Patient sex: M
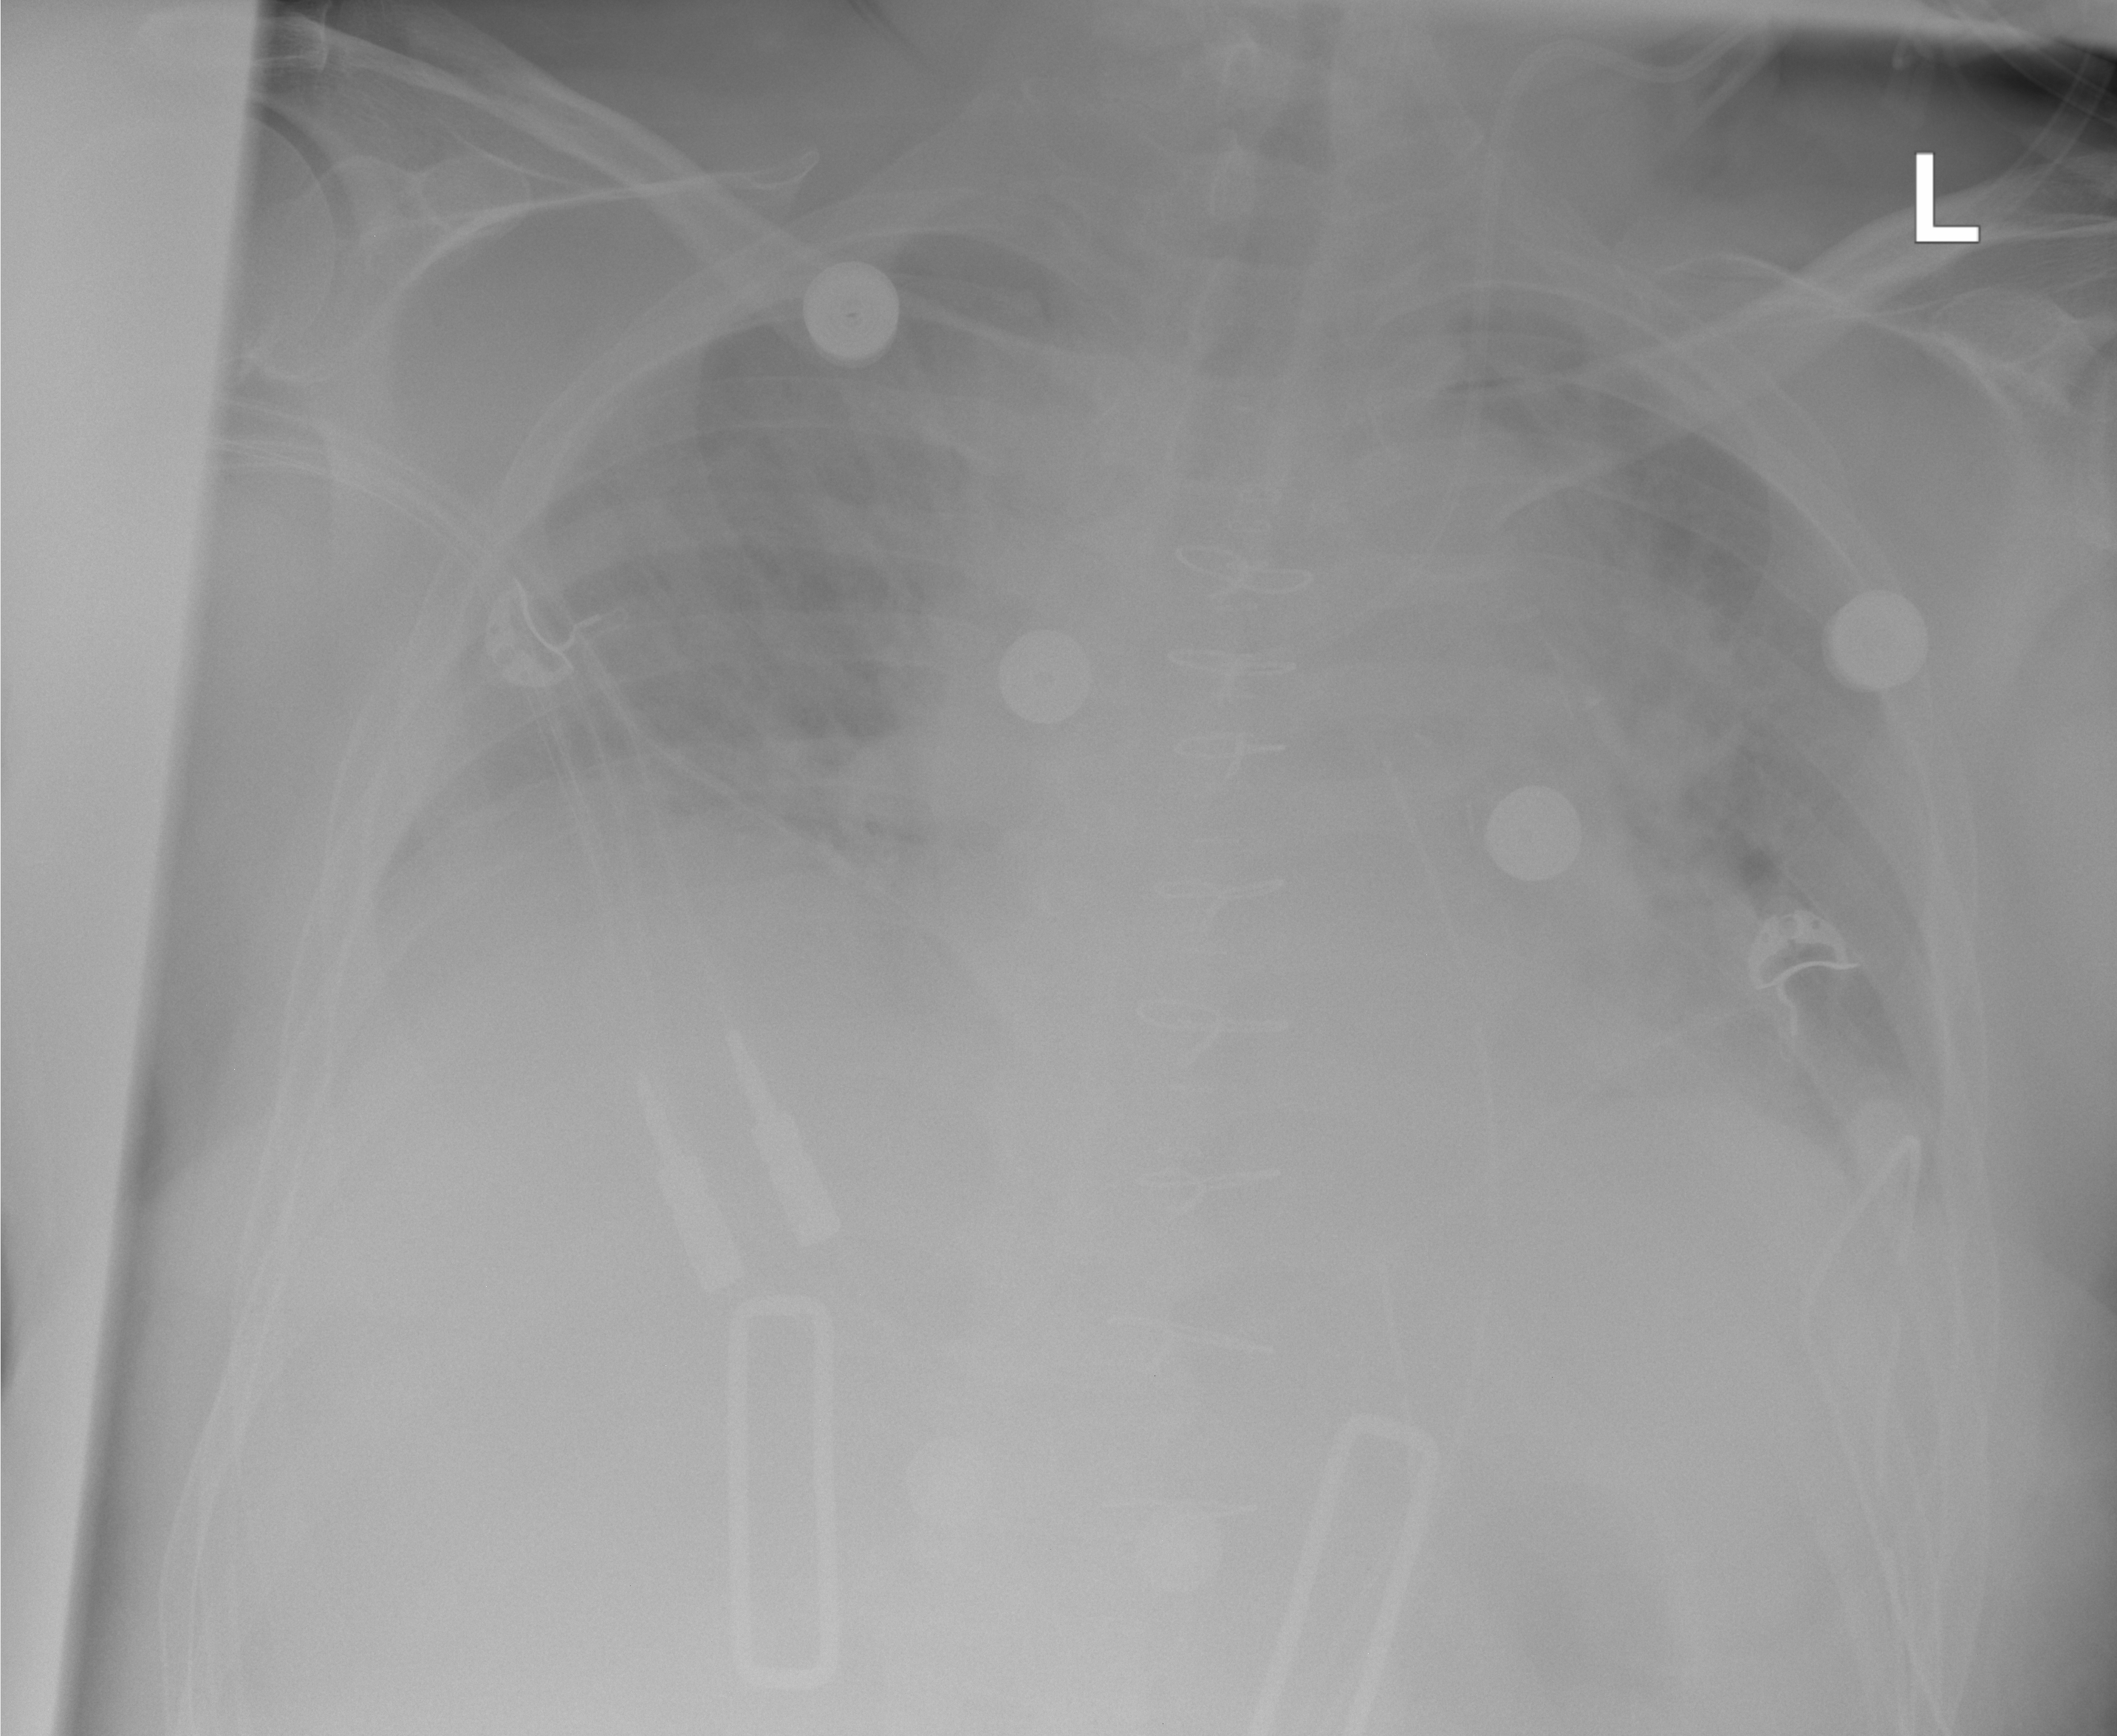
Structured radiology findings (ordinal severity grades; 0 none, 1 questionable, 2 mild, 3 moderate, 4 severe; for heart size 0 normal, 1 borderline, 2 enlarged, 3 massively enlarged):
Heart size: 2
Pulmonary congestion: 2
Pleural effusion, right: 2
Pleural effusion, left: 2
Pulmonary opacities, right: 1
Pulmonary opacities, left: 1
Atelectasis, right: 0
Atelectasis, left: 0